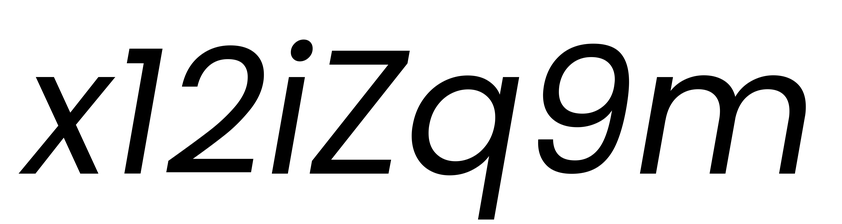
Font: Poppins-Italic